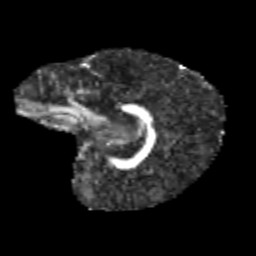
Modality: FA
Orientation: sagittal
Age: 9
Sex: male
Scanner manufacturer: siemens
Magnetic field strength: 3 T
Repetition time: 3.8 s
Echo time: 0.07 s